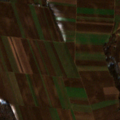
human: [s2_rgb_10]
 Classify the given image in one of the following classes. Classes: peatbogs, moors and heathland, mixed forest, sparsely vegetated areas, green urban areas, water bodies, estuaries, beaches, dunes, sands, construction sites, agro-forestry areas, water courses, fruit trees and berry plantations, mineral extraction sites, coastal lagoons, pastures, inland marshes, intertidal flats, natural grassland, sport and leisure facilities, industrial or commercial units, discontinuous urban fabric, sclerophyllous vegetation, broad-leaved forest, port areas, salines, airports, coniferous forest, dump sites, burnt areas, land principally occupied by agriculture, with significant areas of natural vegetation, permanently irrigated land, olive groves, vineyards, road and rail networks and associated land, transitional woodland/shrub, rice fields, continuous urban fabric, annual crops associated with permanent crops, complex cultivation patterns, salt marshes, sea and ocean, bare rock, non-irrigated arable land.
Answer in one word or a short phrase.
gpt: non-irrigated arable land, land principally occupied by agriculture, with significant areas of natural vegetation, broad-leaved forest